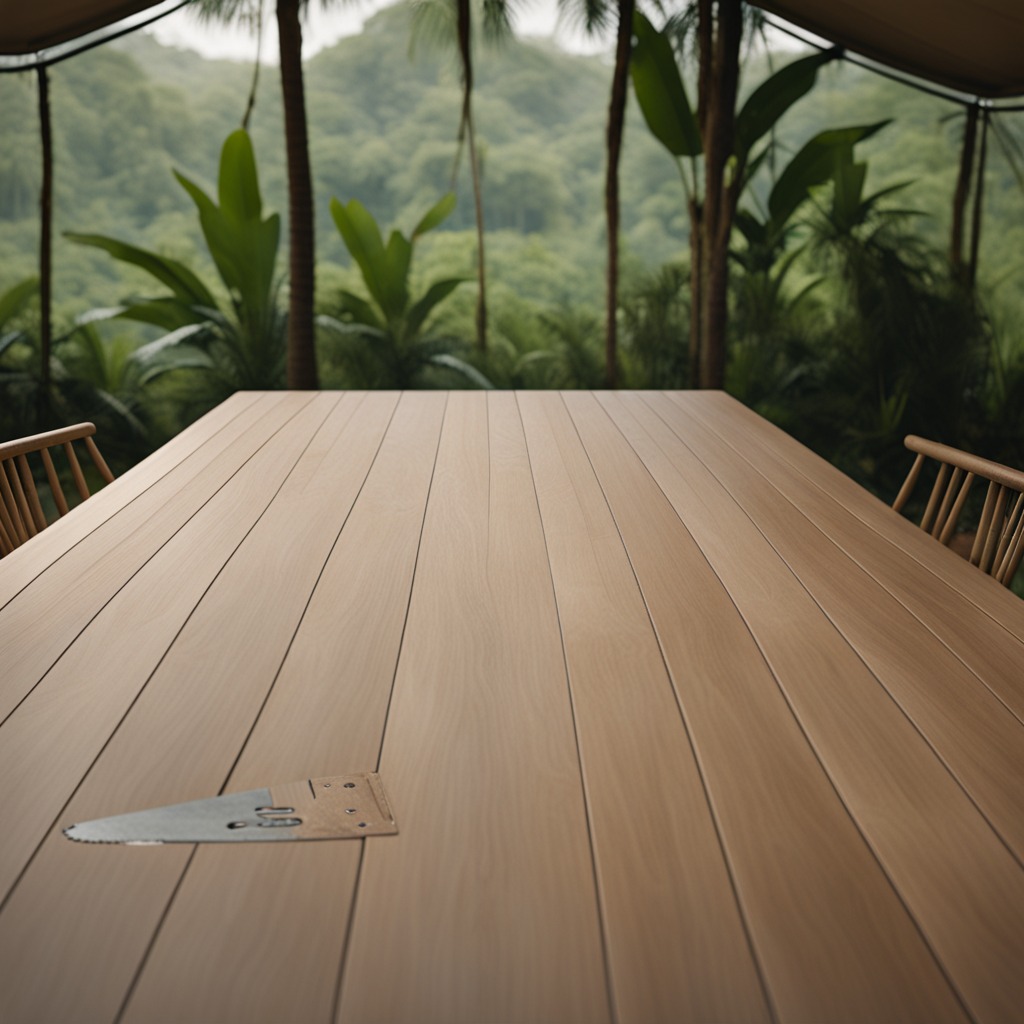
A metal saw is lying on the wooden table inside a jungle field workshop tent.